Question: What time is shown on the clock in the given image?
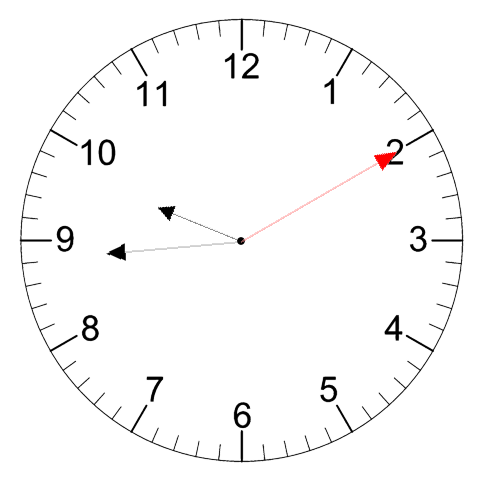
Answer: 09:44:10